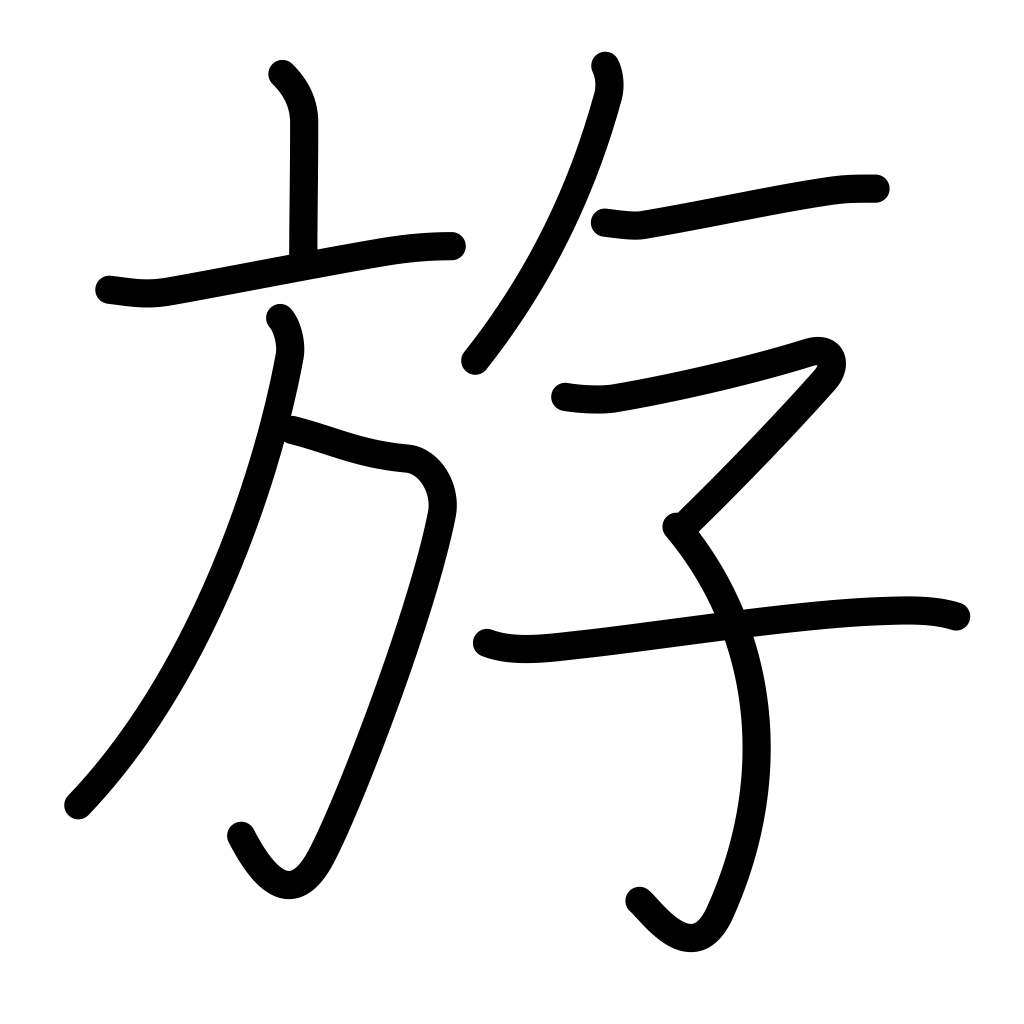
Meaning: to swim, to move freely, to rove